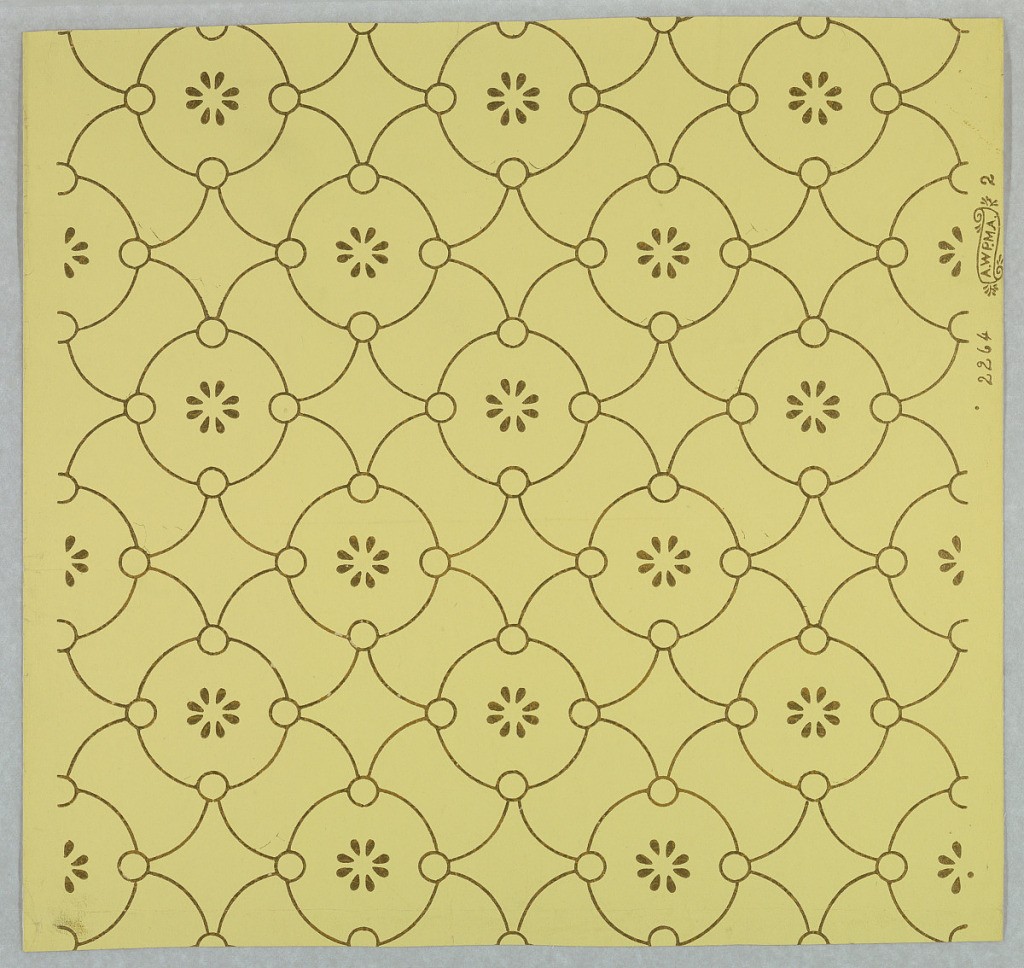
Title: Ceiling paper
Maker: American Wall Paper Manufacturers' Association, 1879–1887
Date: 1879–87
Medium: Machine-printed
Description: Circle motif containing stylized flower, connected by diamond shape, printed in gold on light yellow ground.
Samples wallpaper "Easton's Castle" Aberdeen, S.D.